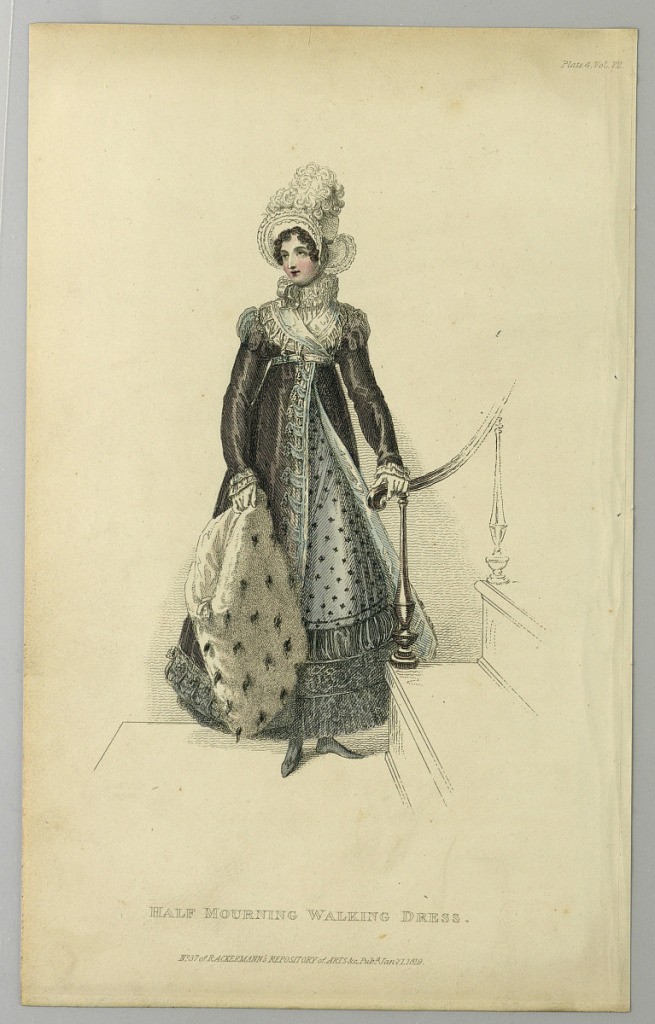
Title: Half Morning - Walking Dress
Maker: Ackermann’s, London, England
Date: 1819
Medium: Engraving, brush and watercolor on paper
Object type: Print
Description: Fashion plate of a woman standing by a staircase, holding a large ermine muff. She wears a gray dress under a brown-violet coat. Title and publisher's name below.